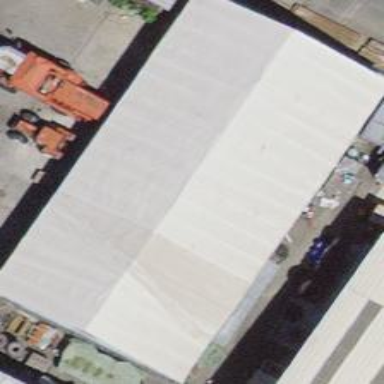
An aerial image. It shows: Industrial building.